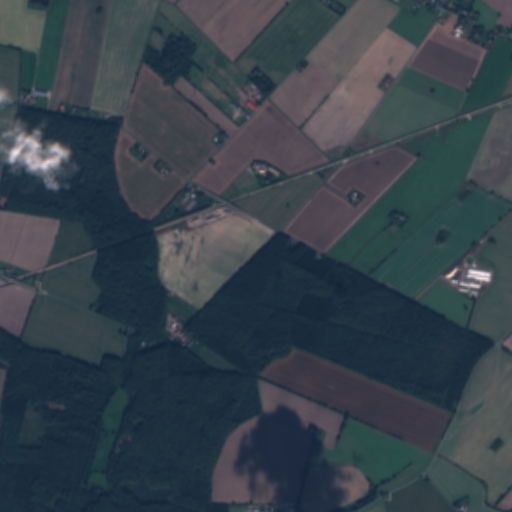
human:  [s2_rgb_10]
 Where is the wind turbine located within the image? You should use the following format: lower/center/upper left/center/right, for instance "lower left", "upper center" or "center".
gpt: The wind turbine is located in the center right of the image.
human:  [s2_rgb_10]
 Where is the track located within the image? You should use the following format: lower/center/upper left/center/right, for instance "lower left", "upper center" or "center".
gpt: There is no track in the image.